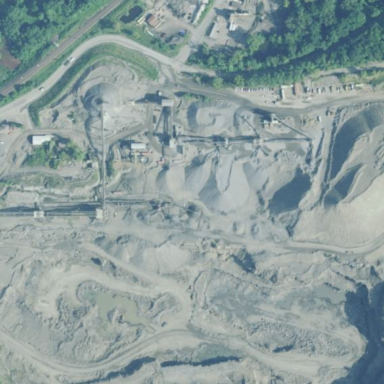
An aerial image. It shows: Quarry area.